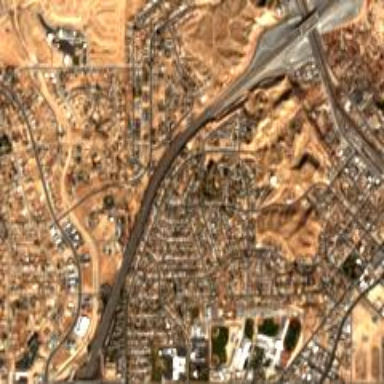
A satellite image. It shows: This residential area consists of single-family homes.